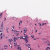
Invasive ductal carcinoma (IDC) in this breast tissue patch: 1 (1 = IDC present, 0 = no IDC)